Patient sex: F
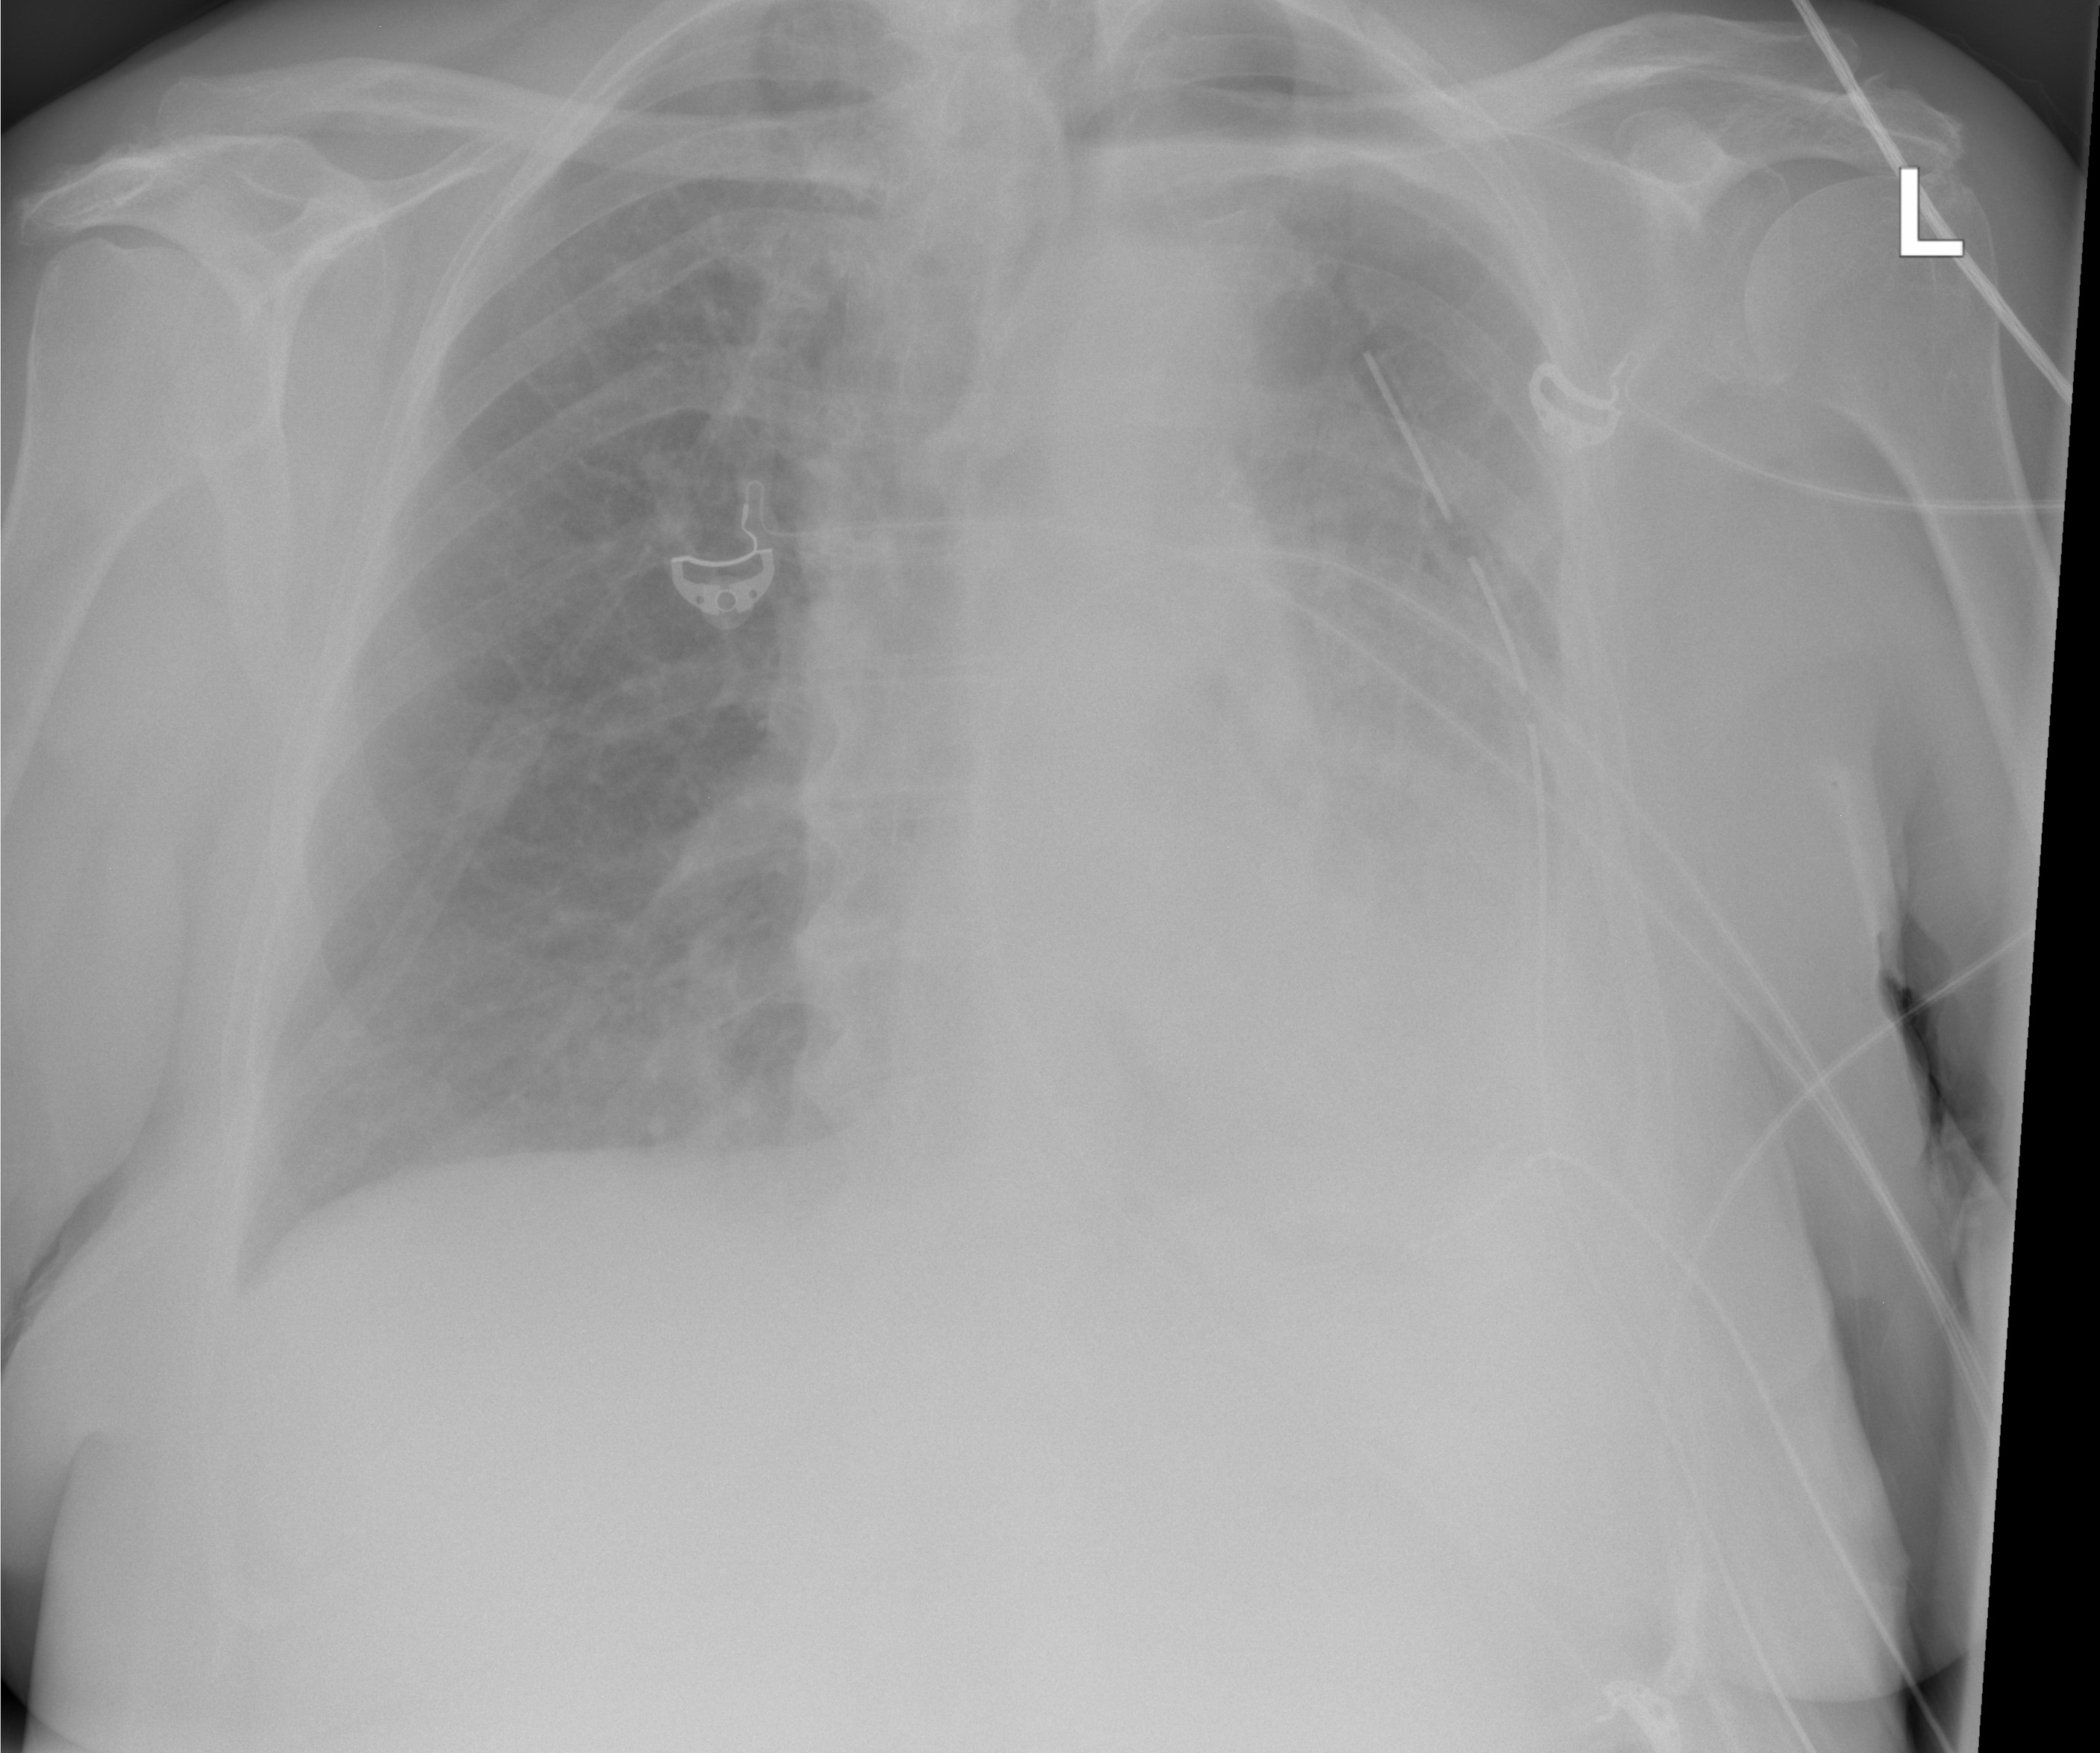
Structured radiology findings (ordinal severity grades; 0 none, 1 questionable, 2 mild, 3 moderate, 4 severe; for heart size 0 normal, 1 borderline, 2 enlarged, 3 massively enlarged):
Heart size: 0
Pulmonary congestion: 0
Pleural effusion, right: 0
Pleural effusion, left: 3
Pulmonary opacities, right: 0
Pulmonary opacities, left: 1
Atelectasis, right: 1
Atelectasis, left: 1